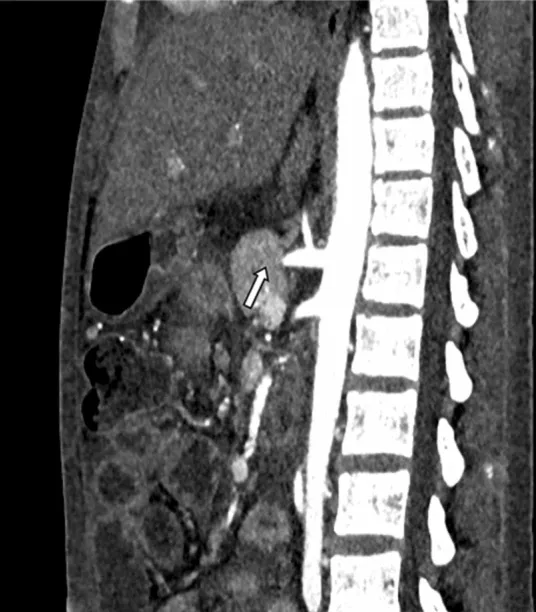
Reformatted coronal arterial phase image.
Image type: radiology (ct)